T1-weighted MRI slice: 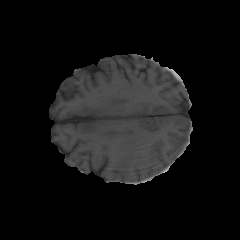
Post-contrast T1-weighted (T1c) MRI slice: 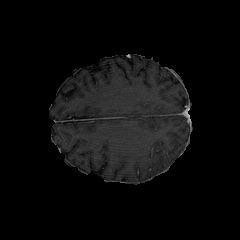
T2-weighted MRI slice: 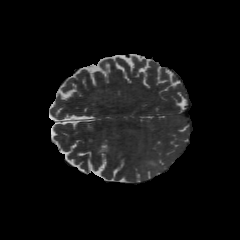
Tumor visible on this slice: yes